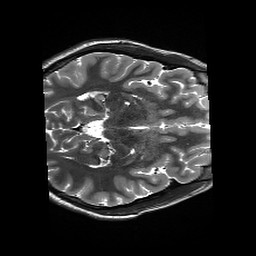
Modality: T2w
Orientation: axial
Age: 19
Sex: male
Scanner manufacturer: siemens
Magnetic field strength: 3 T
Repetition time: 13.52 s
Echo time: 0.088 s